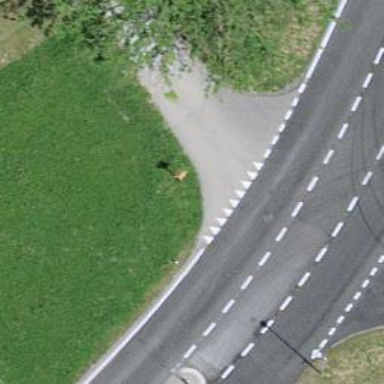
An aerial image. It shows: Aerial orange marker.